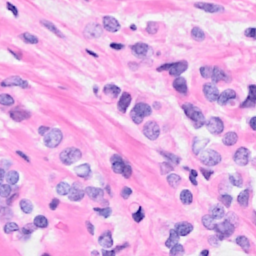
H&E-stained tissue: Breast